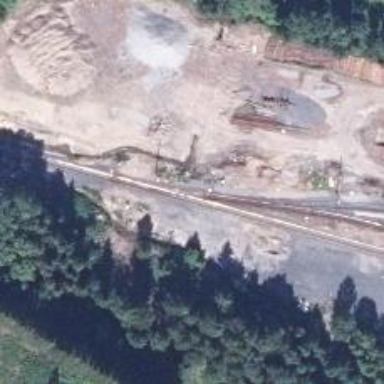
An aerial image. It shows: Railway siding with rails.